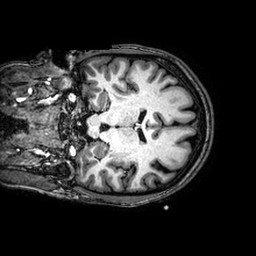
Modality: T1w
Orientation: coronal
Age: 22
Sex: female